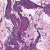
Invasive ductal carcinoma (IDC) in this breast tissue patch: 0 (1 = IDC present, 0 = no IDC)